Question: I am using sonar with Cobertura and a have some classes like this:

How can I make SonarQube/Cobertura to ignore this annotation? I am testing the class, but not in the server context.
I tried the '// NOSONAR' but it did not work.
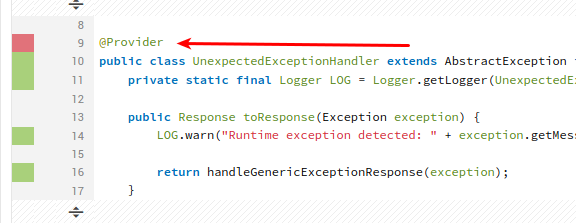
Answer: This is not possible to tell SonarQube to ignore this annotation. You might wanna try with JaCoCo coverage engine, maybe it will give better results (?).